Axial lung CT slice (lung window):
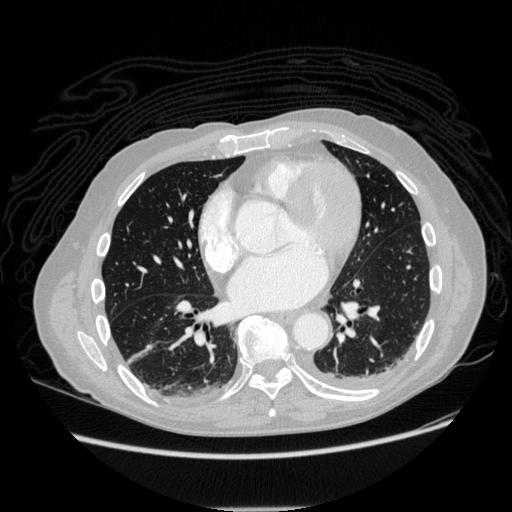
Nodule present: no